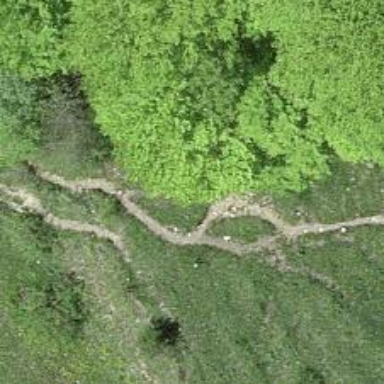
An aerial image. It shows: Path on the ground.